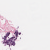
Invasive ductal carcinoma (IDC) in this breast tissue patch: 0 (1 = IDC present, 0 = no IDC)